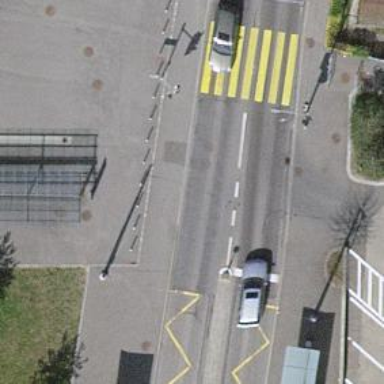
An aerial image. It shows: Secondary road with separate sidewalks. The road has lane markings and trolley wires.